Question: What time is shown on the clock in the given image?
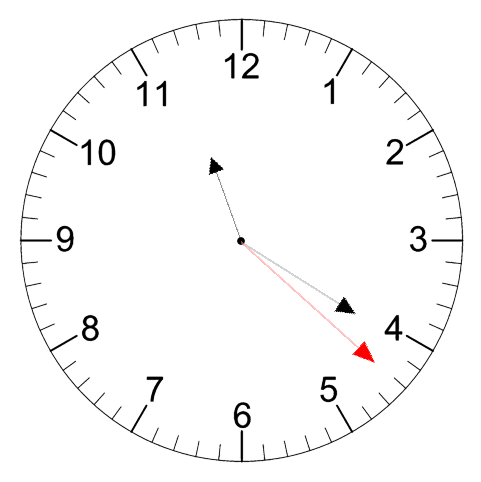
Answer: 11:20:22